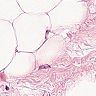
Metastatic tissue present: no